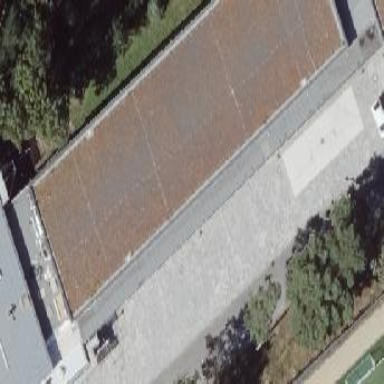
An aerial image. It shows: View of roof of building.